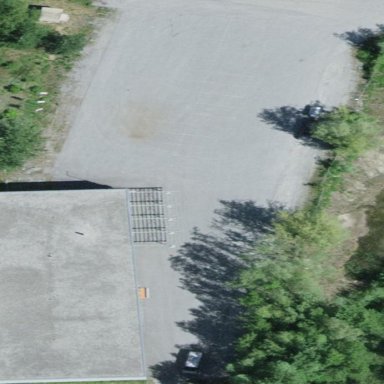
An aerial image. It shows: Parking area.